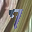
Label: 7